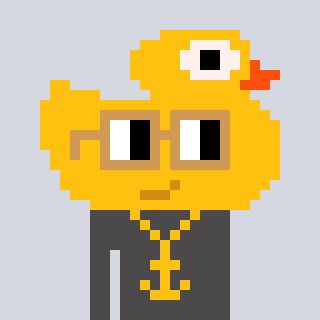
a pixel art character with square brown glasses, a ducky-shaped head and a grayscale-colored body on a cool background